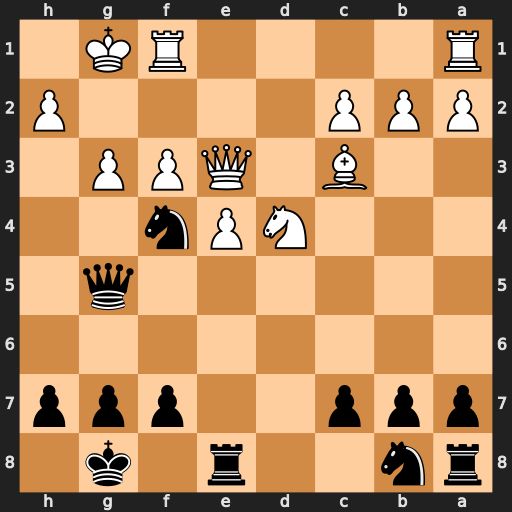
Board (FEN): rn2r1k1/ppp2ppp/8/6q1/3NPn2/2B1QPP1/PPP4P/R4RK1
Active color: b
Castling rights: -
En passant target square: -
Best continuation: Nh3+ Kg2 Qxe3